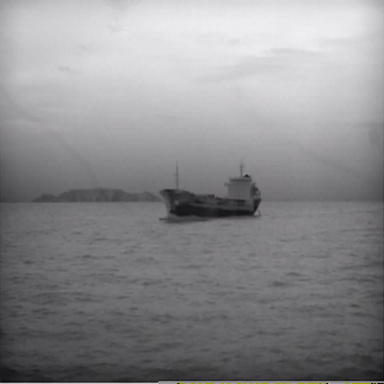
There is a liner in the infrared image.